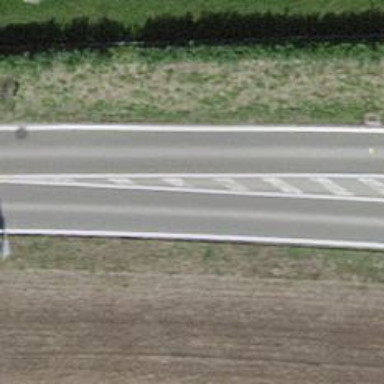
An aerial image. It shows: Secondary road with asphalt surface.